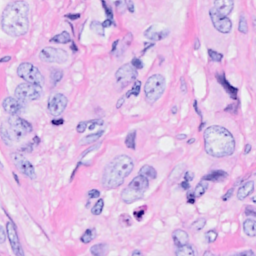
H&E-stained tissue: Breast